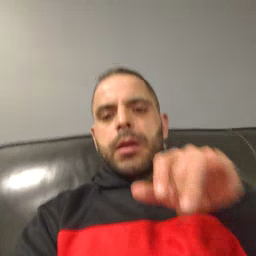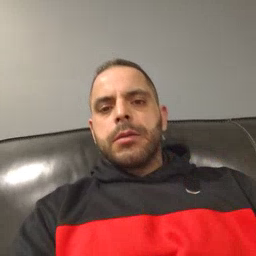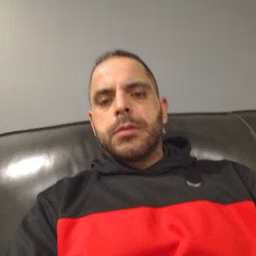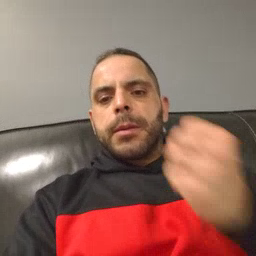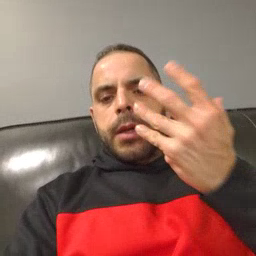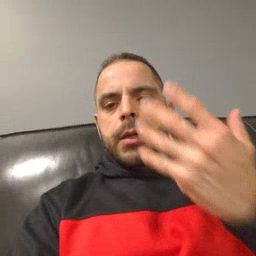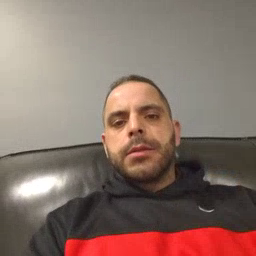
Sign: many